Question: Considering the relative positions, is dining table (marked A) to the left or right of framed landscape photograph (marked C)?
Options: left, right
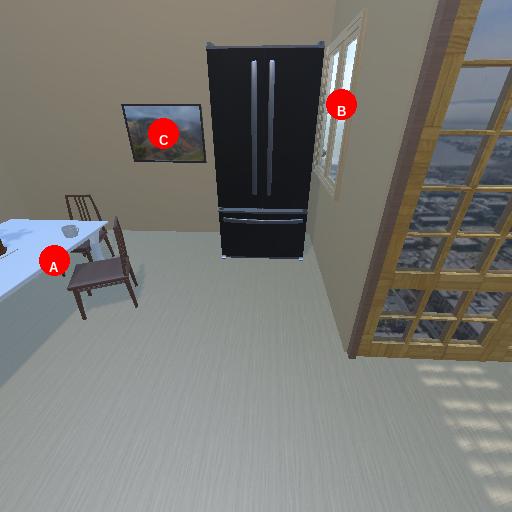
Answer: left